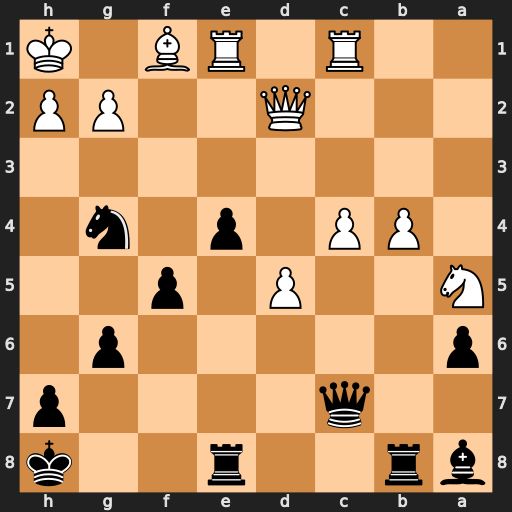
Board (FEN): br2r2k/2q4p/p5p1/N2P1p2/1PP1p1n1/8/3Q2PP/2R1RB1K
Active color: b
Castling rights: -
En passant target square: -
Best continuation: Qxh2#